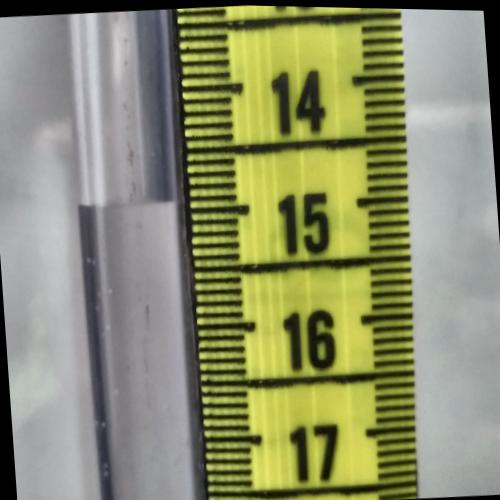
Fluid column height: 14.9 cm